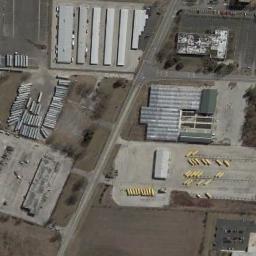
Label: industrial_area